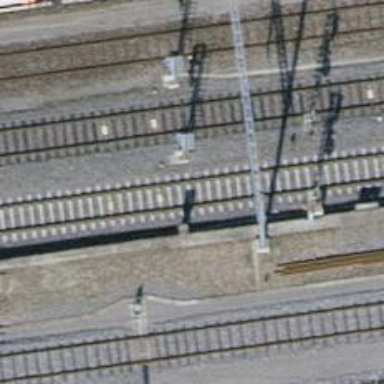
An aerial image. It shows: Railway signal.